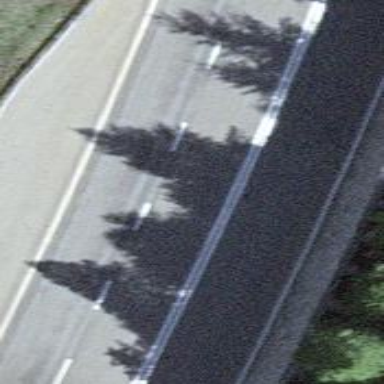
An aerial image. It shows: Primary road with asphalt surface.